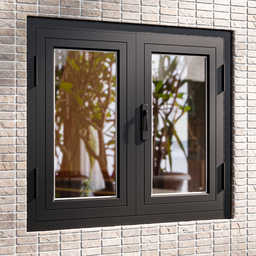
Label: architecture